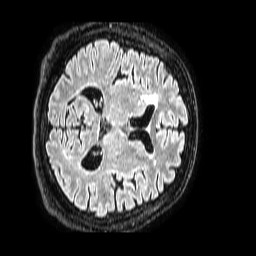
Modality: FLAIR
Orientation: axial
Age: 50
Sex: male
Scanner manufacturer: philips
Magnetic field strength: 1.5 T
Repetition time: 4.8 s
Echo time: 0.3 s